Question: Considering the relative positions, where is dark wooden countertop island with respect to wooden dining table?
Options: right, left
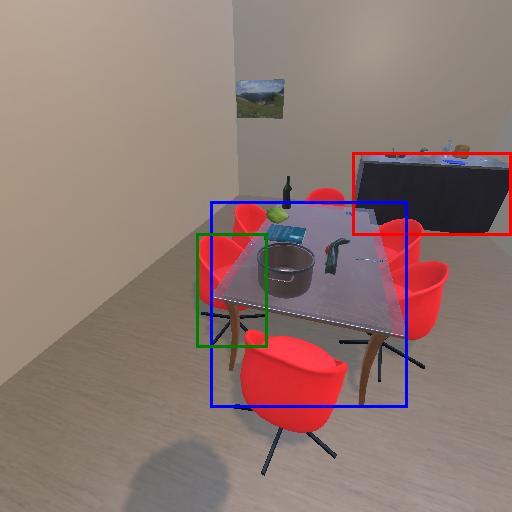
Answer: right